Interaction volume radius: 10 \u00c5
Interaction volume height: 20 \u00c5
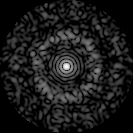
Disorder parameter: 0.8142